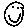
Label: smiley face